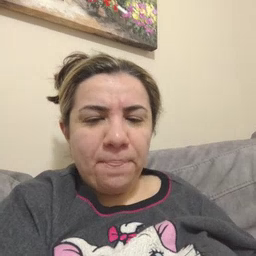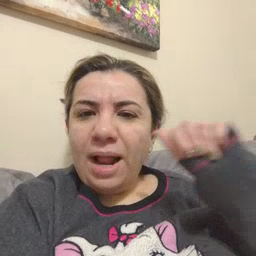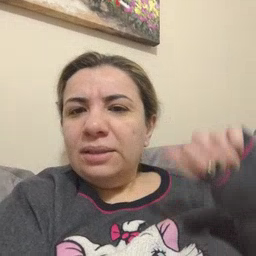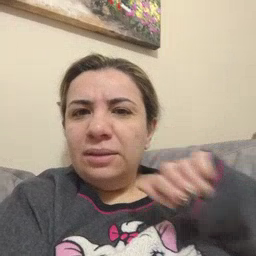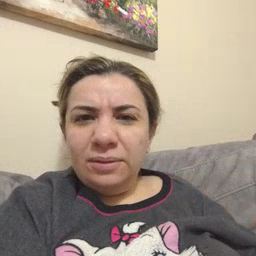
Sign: aunt